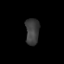
Tissue: lung
Cell type: Epithelial cells
Senescence score: 0.24
Nuclear area (px): 360
Mean DAPI intensity: 60.017